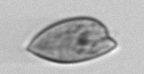
Label: Prorocentrum_dentatum